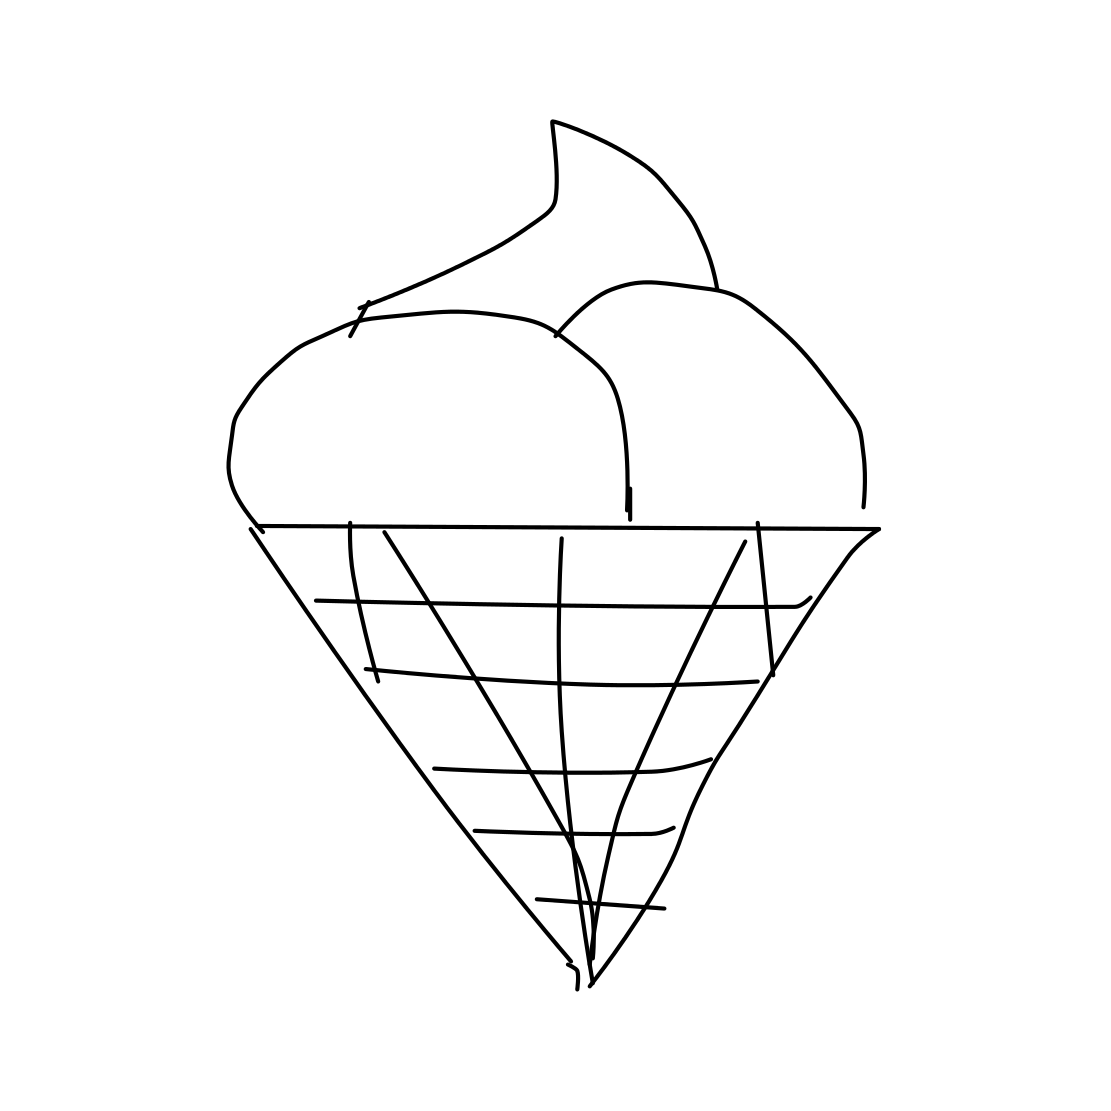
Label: ice-cream-cone